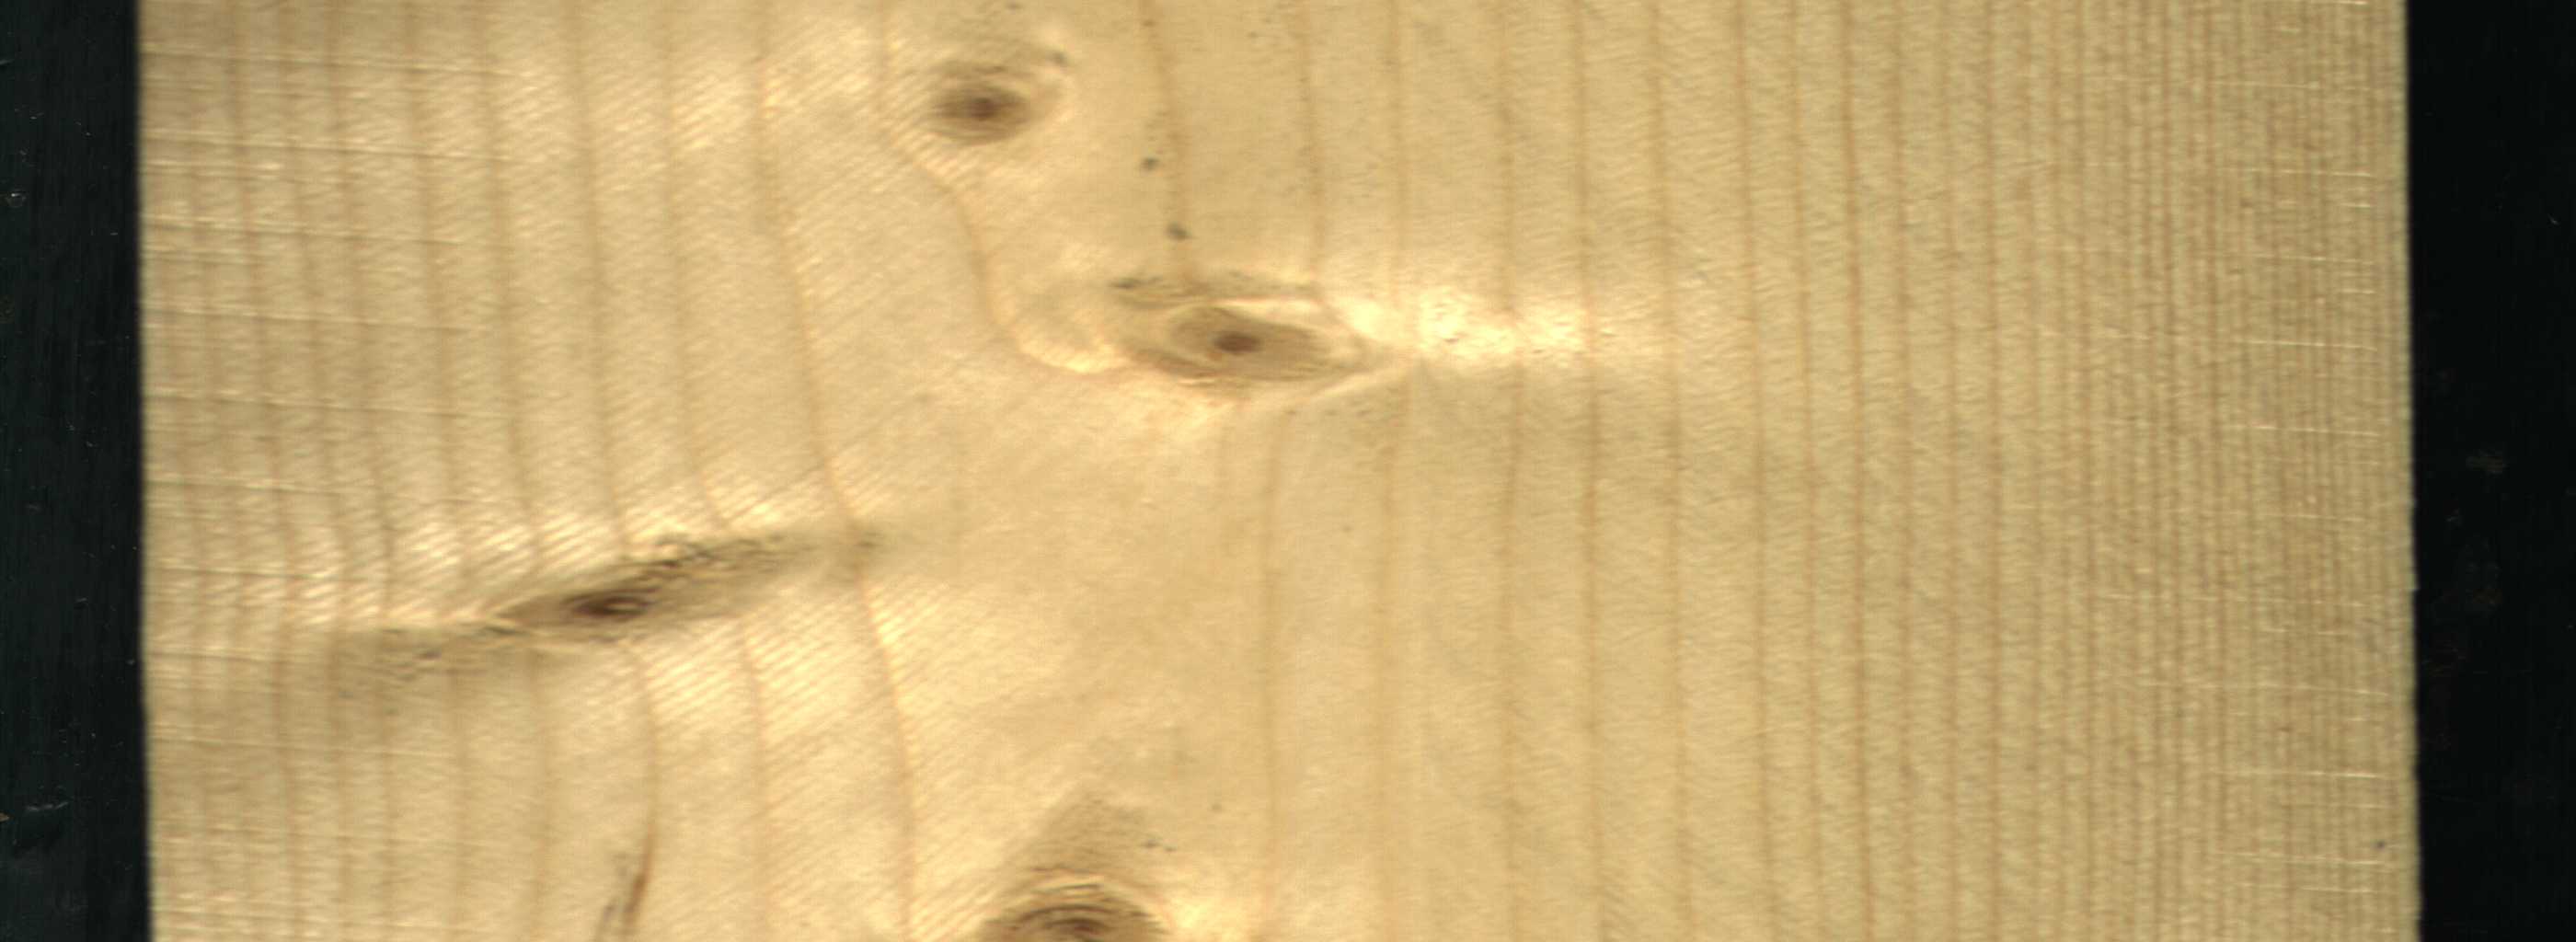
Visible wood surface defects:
Live_Knot
Live_Knot
Live_Knot
Live_Knot